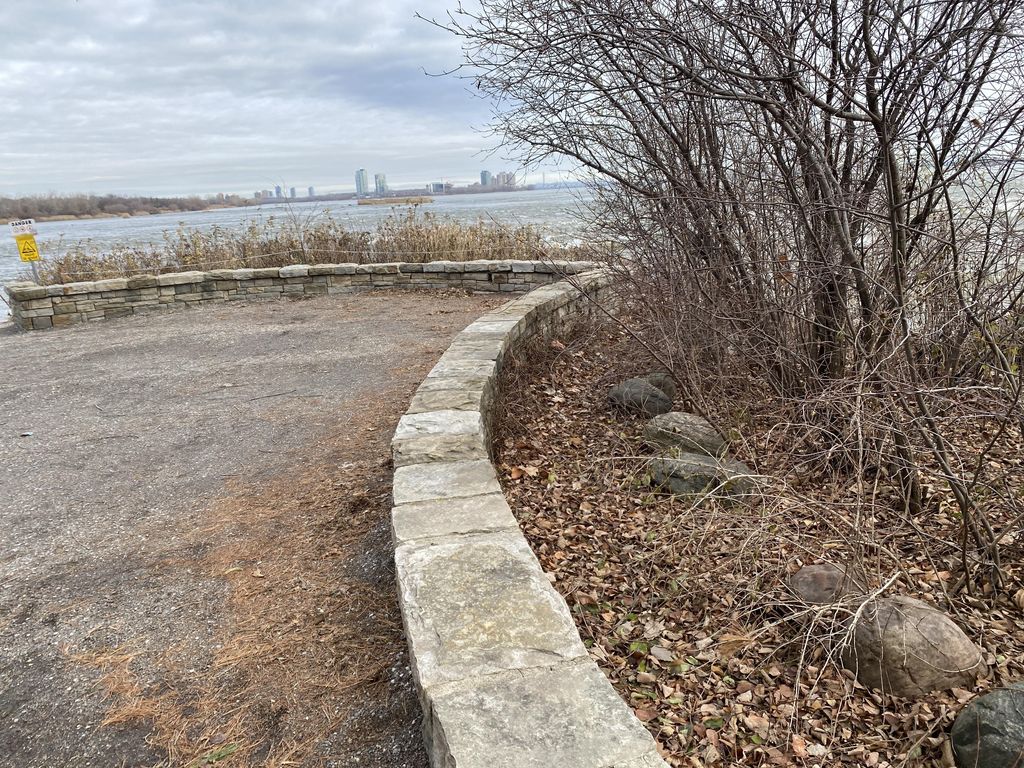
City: montreal